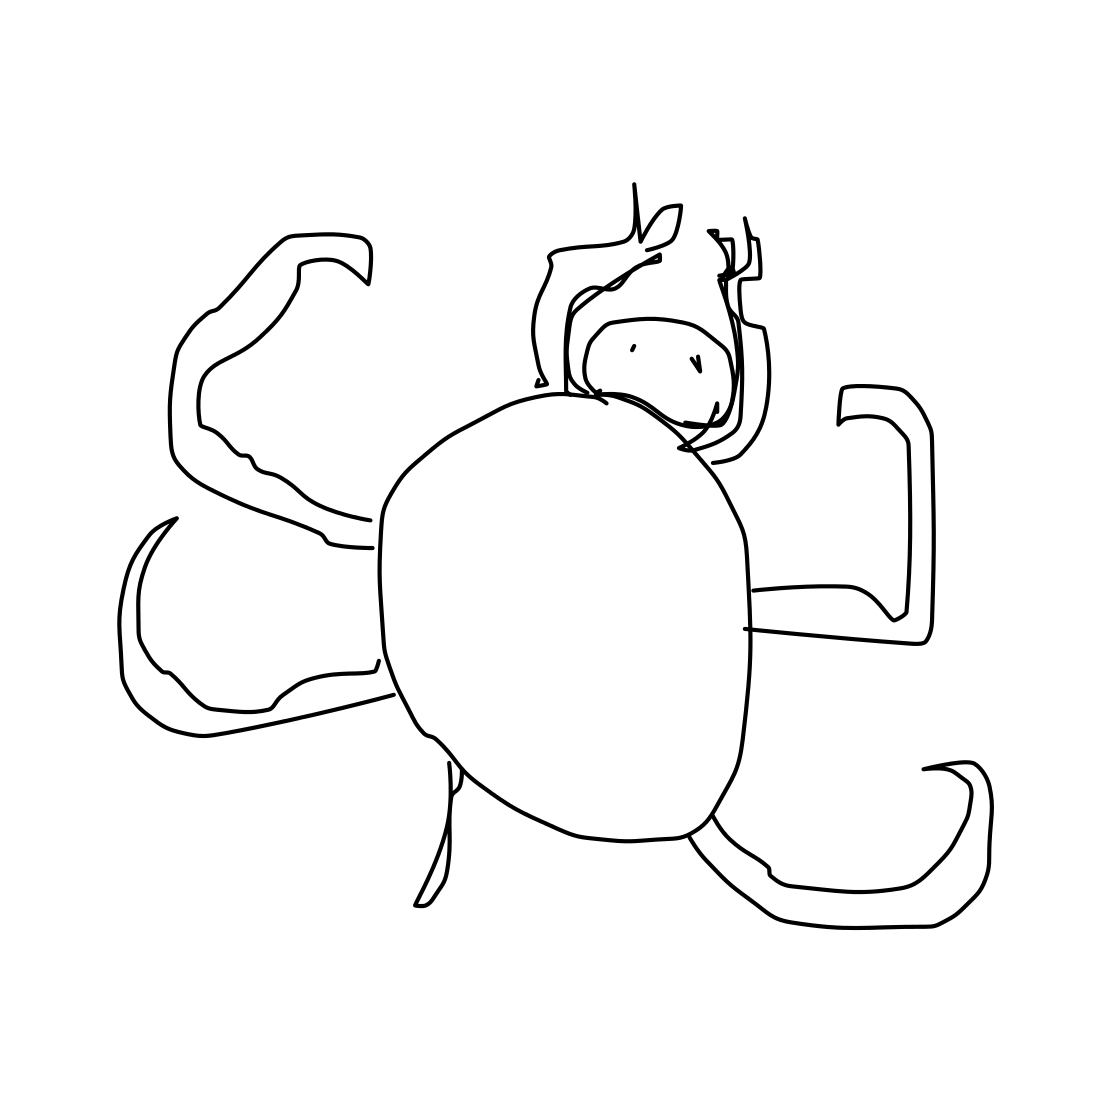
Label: crab